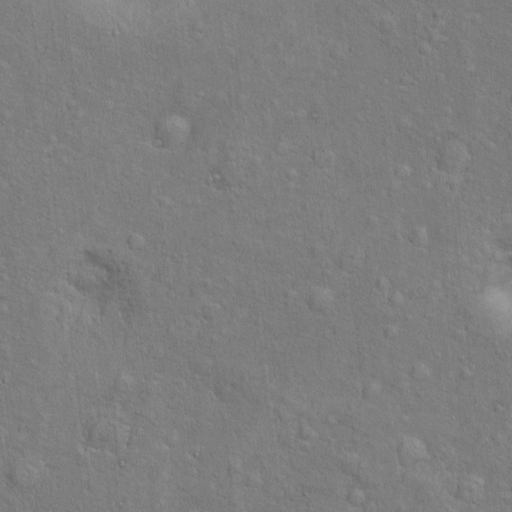
Classes present: Background, Cone